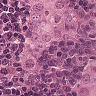
Metastatic tissue present: yes